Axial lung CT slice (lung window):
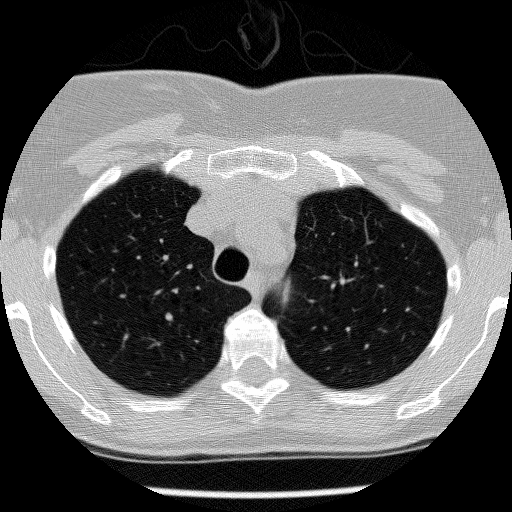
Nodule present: no